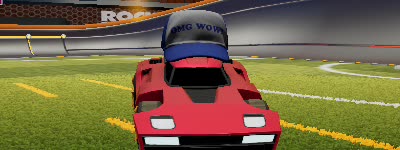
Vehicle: breakout